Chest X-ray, AP view. Patient: 71 years old, sex M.
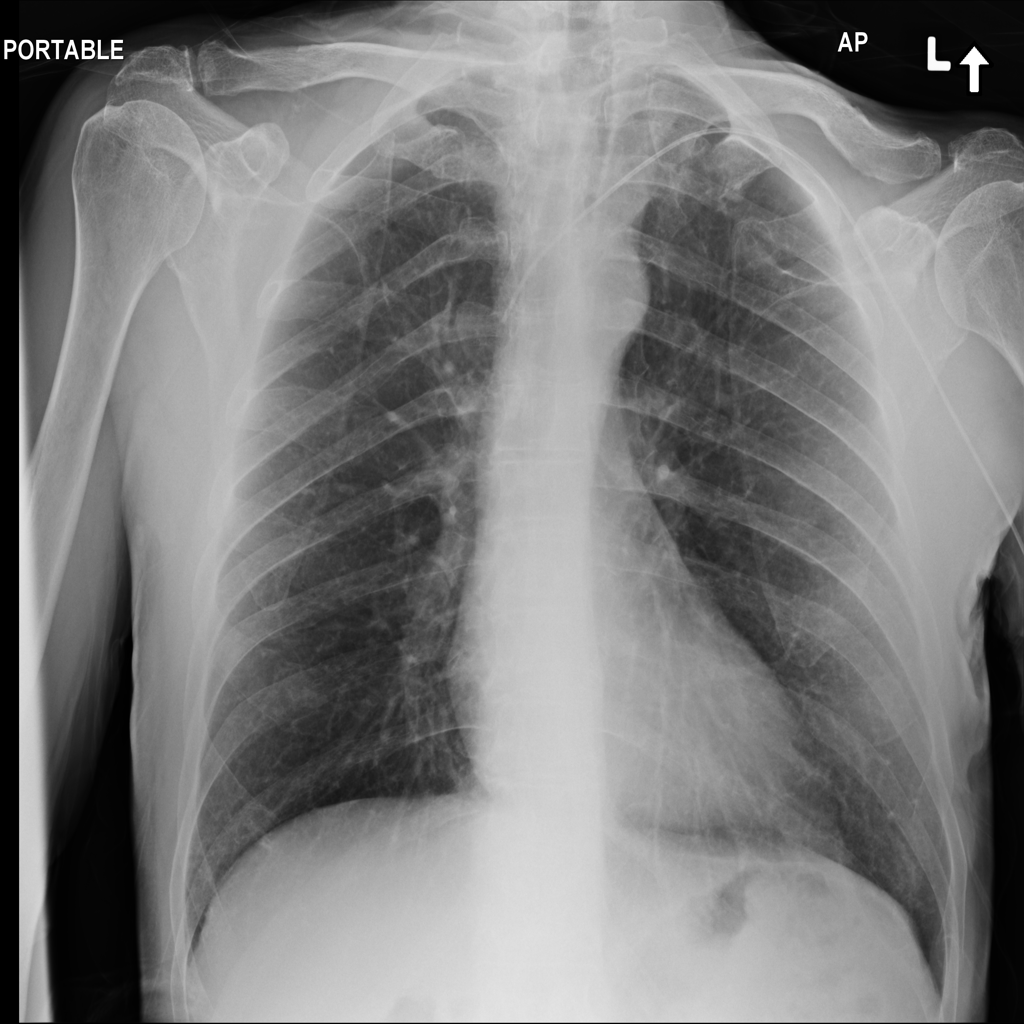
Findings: No Finding